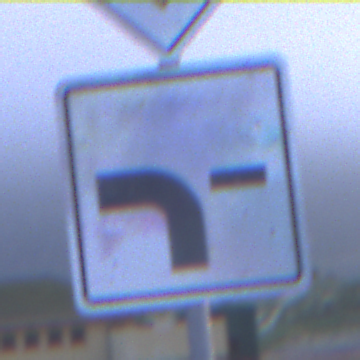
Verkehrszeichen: VerlaufVorfahrtsstrasse6
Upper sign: Vorfahrtsstrasse
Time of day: SunriseSunset
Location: Outdoor (Urban)
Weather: Overcast
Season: NotSpecified
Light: Natural